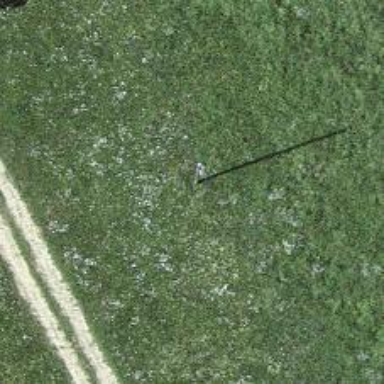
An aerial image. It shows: Power pole.